Current action and preconditions to check: trajectory_clear

Your task: For each precondition in the list above, predict whether it will hold at this action.

Consider the current scene as observed from the mobile robot's camera, and analyze the predicted future states of all dynamic agents (e.g., people, animals, vehicles, or any moving entities) within the NEXT SECOND.

IMPORTANT: Only answer "very likely" if you are absolutely certain—based on strong, clear evidence—that a dynamic agent will violate the precondition in the predicted future state. Do NOT answer "very likely" for unlikely, ambiguous, or low-probability risks.

Ask yourself for each precondition: Is there a high probability, with clear and convincing evidence, that the predicted future states of any dynamic agent will interfere with the predicted future state of the currently executing action within the NEXT SECOND, causing that precondition to fail?

Assess the risk level based on these predictions. Use "likely" or "very likely" if motions create a clear risk of interference.

Use "neutral" or "improbable" if agents are nearby but their predicted paths are clearly diverging or non-conflicting.

Failure Risk Categories: "very improbable", "improbable", "neutral", "likely", "very likely"

Answer Format: Output ONLY the probability_of_failure value from these categories: "very improbable", "improbable", "neutral", "likely", "very likely"

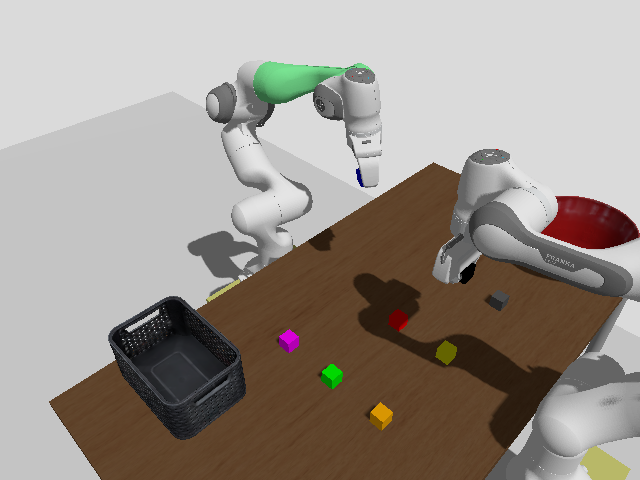

Answer: very improbable